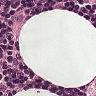
Metastatic tissue present: no